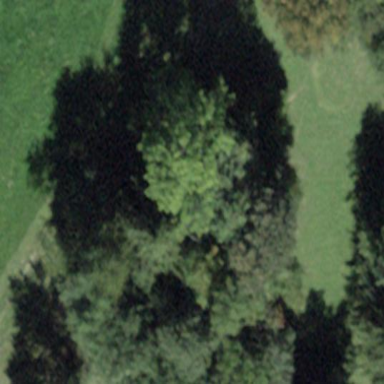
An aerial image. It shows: Forest area.